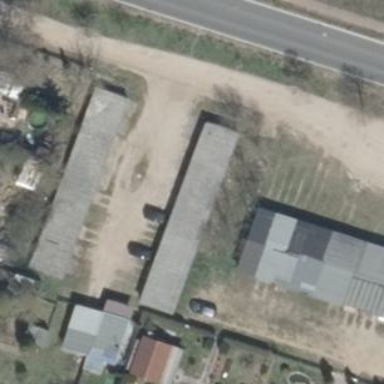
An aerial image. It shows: Row of garages with flat black roofs.